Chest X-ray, PA view. Patient: 49 years old, sex M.
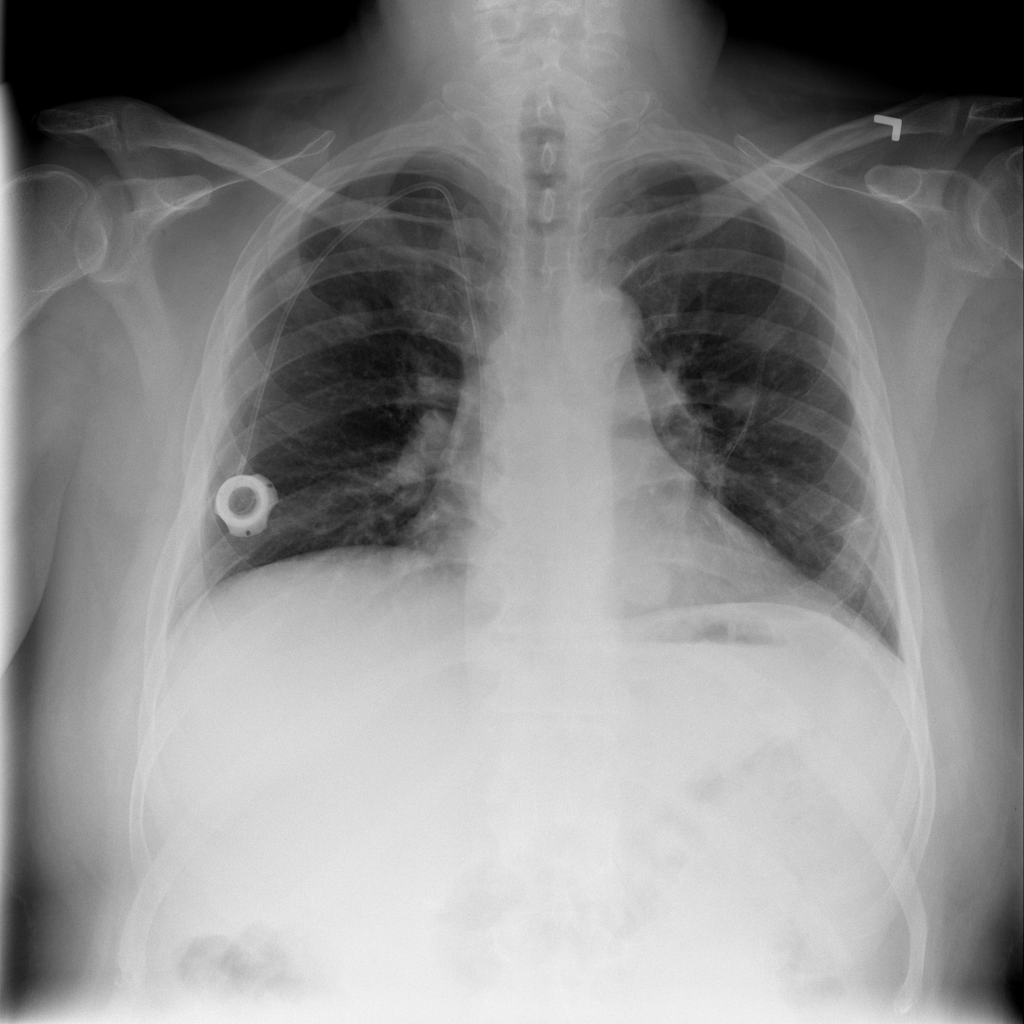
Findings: No Finding